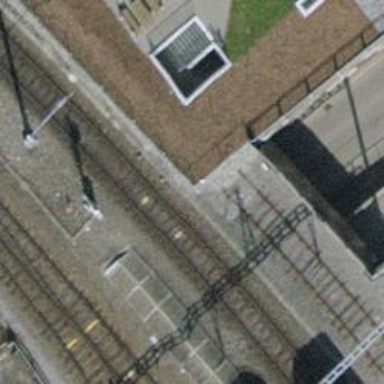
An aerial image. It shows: Single-track railway bridge with contact lines for electrification.